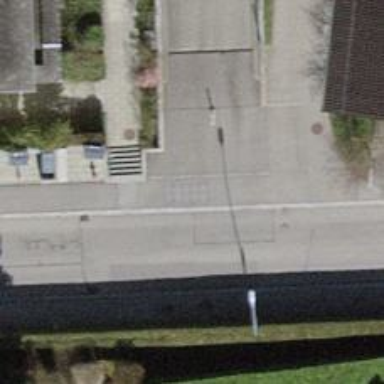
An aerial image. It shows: Driveway.